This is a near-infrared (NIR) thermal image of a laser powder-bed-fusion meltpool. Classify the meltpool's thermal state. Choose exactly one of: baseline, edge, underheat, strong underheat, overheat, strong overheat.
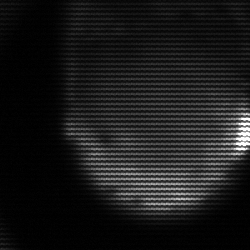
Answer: edge